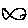
Label: fish